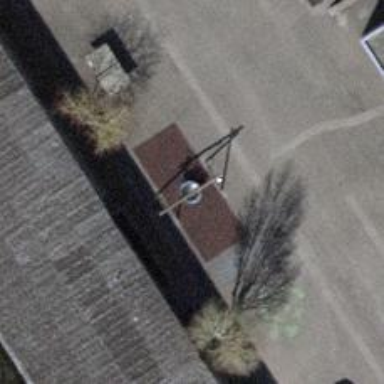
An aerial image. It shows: Playground with basket swing.